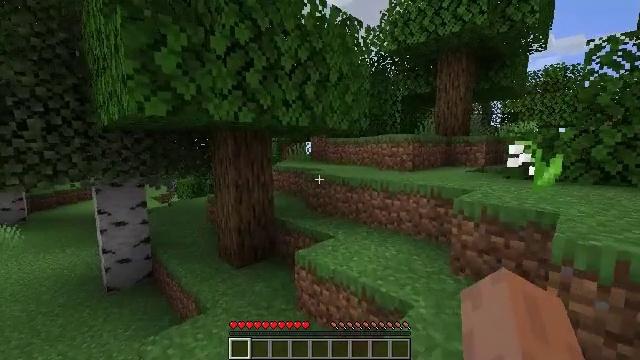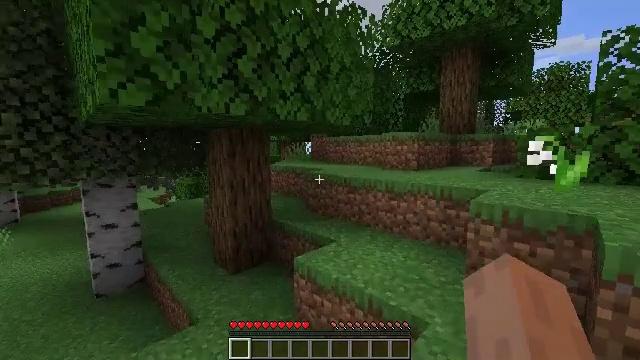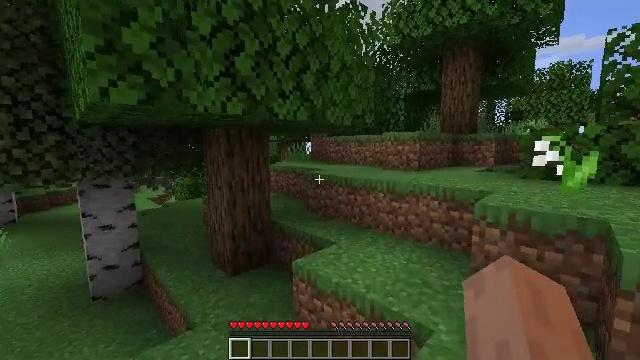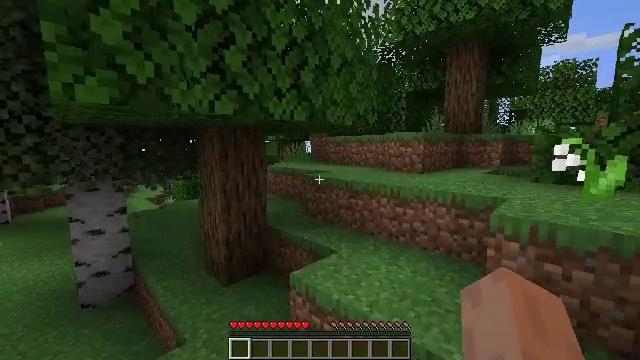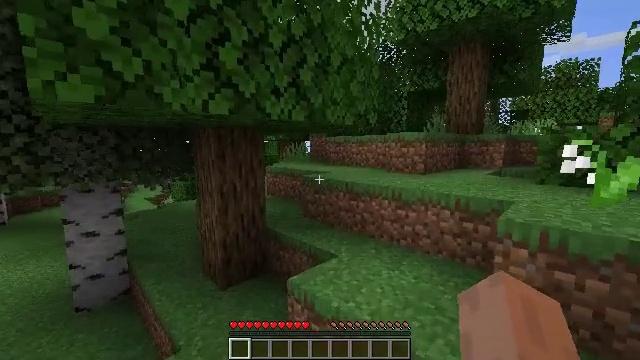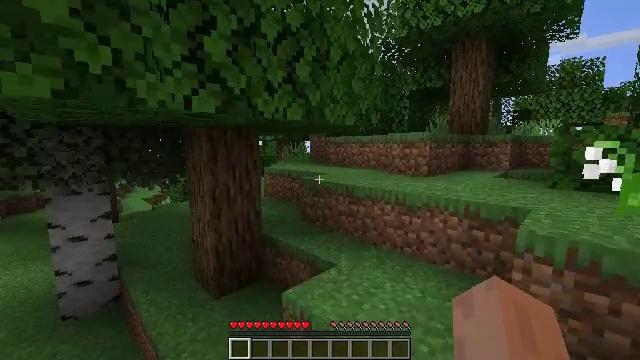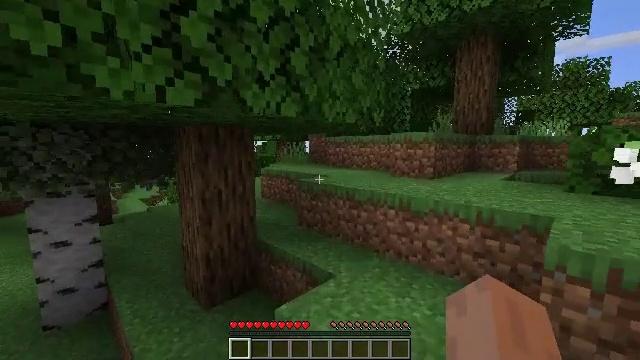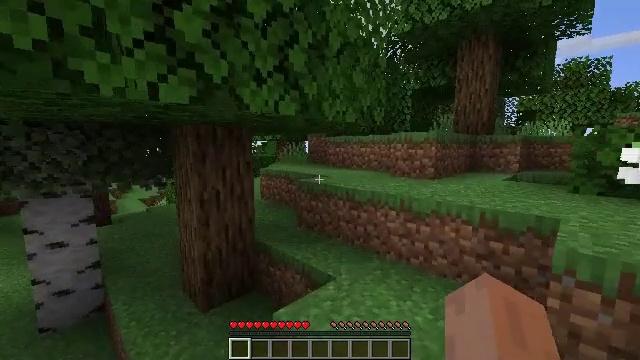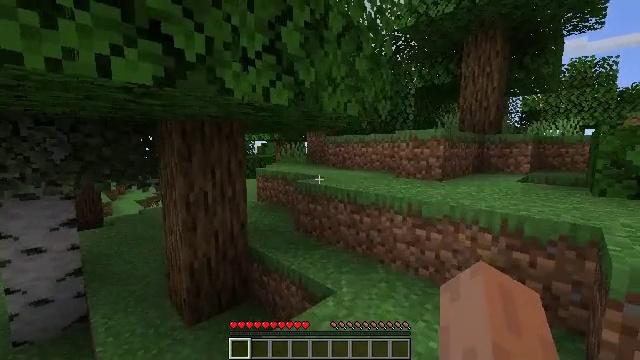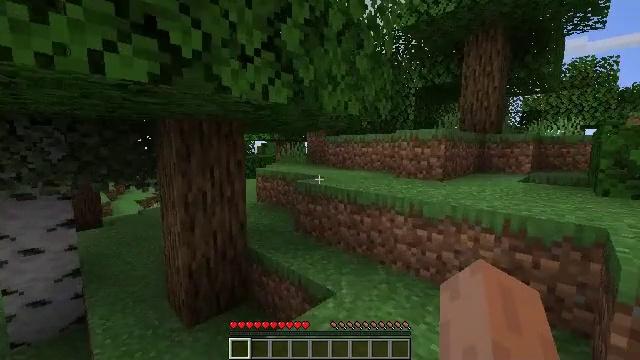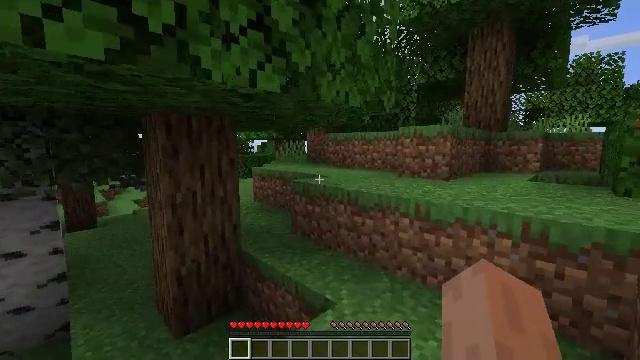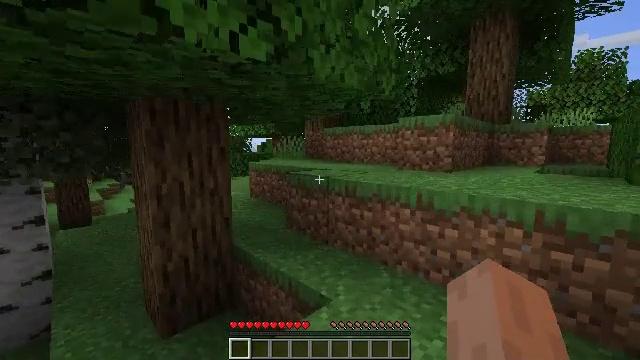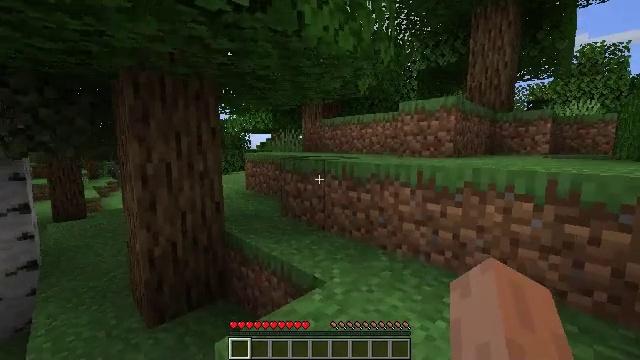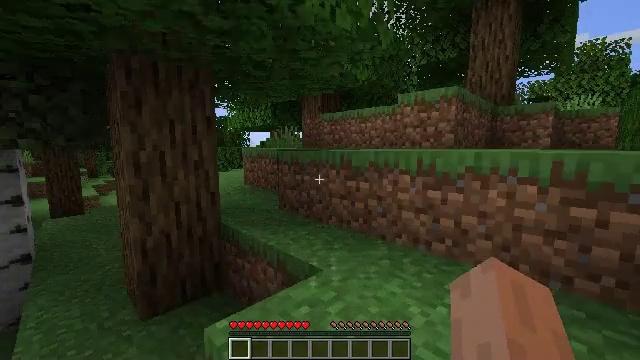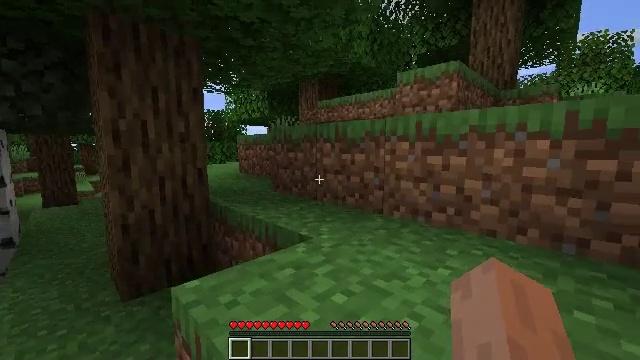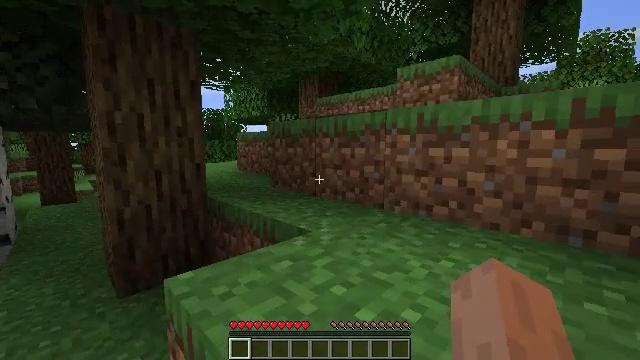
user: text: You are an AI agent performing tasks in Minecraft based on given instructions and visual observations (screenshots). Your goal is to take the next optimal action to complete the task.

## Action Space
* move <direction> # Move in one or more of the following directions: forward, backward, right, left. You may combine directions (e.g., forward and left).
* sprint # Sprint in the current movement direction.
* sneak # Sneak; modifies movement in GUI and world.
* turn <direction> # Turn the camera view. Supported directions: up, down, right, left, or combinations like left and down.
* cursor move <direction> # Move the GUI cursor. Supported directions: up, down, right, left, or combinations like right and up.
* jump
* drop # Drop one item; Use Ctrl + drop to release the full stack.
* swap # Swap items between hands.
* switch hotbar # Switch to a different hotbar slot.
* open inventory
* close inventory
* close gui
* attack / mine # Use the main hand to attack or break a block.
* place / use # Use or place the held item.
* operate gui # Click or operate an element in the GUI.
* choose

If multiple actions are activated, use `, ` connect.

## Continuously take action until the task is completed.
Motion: motion action
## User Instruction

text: Attack the oak planks to recycle it.
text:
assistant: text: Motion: move forward, attack / mine
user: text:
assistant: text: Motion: move forward, attack / mine
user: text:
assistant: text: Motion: move forward, attack / mine
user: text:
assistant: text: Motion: move forward, attack / mine
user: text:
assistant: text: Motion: move forward, attack / mine
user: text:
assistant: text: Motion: move forward, attack / mine
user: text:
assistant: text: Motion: move forward, attack / mine
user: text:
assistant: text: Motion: move forward, attack / mine
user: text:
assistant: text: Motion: move forward, attack / mine
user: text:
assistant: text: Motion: move forward and move right, attack / mine
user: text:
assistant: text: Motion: move forward and move right, attack / mine
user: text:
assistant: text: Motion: move forward and move right, attack / mine
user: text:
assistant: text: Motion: move forward and move right, attack / mine
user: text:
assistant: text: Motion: move forward and move right, attack / mine
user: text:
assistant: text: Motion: move forward and move right, attack / mine
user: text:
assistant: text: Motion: move forward and move right, attack / mine
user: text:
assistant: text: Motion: move forward and move right, attack / mine
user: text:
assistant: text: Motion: move forward and move right, attack / mine
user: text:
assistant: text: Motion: move forward and move right, attack / mine
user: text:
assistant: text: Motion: move forward and move right, attack / mine, jump
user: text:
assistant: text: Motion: move forward and move right, attack / mine, jump
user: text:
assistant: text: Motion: move forward and move right, attack / mine, jump
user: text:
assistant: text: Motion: move forward and move right, attack / mine, jump
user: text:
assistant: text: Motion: move forward and move right, attack / mine, jump
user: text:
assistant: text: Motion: move forward and move right, turn left, attack / mine
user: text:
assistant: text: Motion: move forward and move right, turn left, attack / mine
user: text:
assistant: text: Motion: move forward and move right, turn left, attack / mine
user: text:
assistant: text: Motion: move forward and move right, turn left, attack / mine
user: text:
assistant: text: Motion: move forward and move right, turn left, attack / mine
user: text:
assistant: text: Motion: move forward and move right, attack / mine